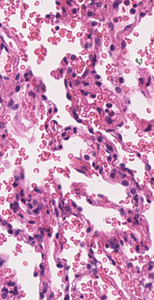
Tumor epithelial tissue: no
Tumor-associated stroma tissue: no
Normal tissue: yes